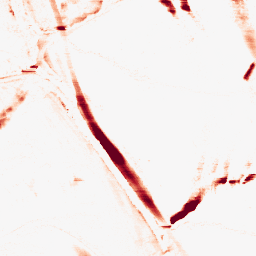
Category: morphological
Decomposition family: morphological_rect
Decomposition parameters: operation: opening
width: 20
height: 3
Upsampling method: lanczos
Upsampling parameters: scale: 4
Upsampling scale: 4